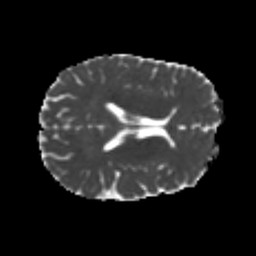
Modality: MD
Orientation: axial
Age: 20
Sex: male
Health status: healthy
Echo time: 0.074 s